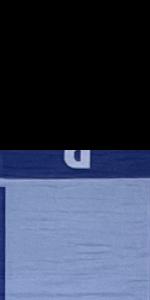
Label: Empty